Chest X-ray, PA view. Patient: 58 years old, sex F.
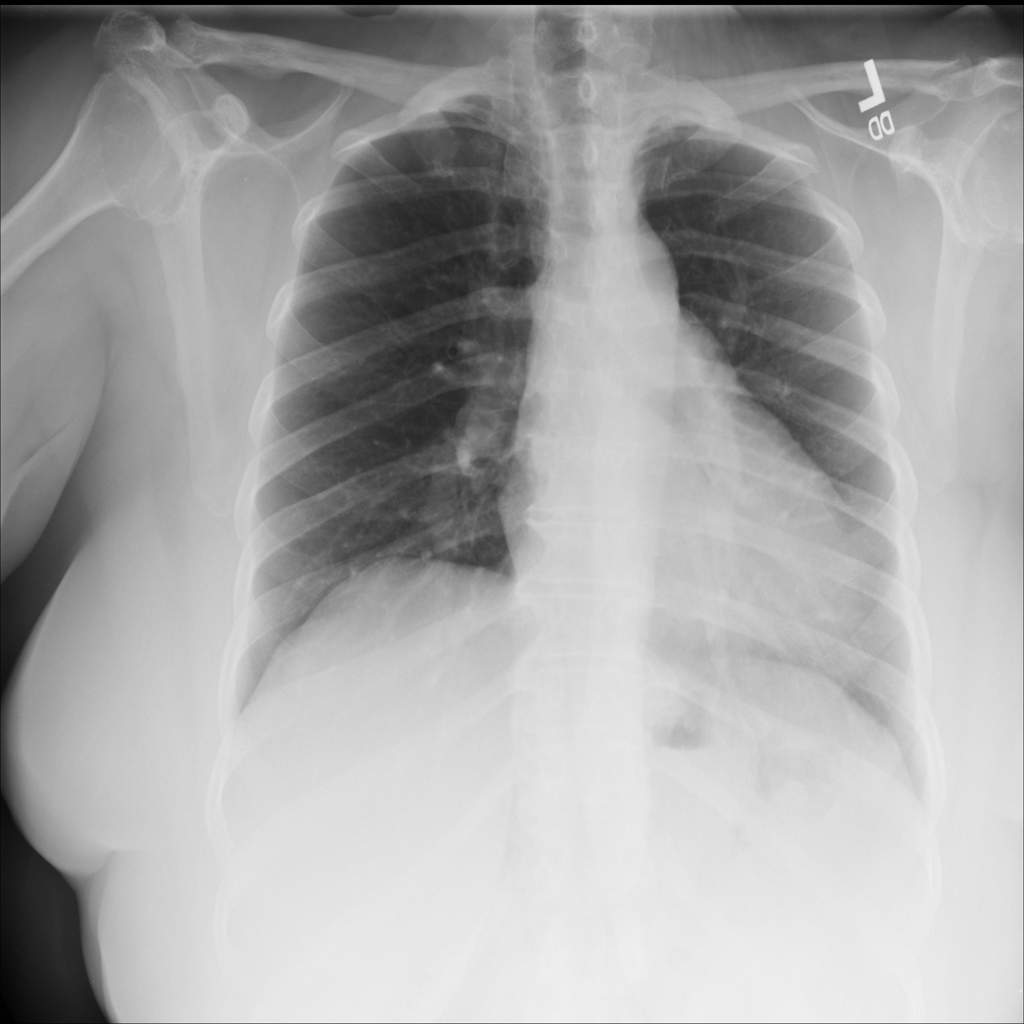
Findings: No Finding